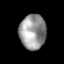
Tissue: prostate
Cell type: T cells
Senescence score: 0.2854
Nuclear area (px): 904
Mean DAPI intensity: 152.195